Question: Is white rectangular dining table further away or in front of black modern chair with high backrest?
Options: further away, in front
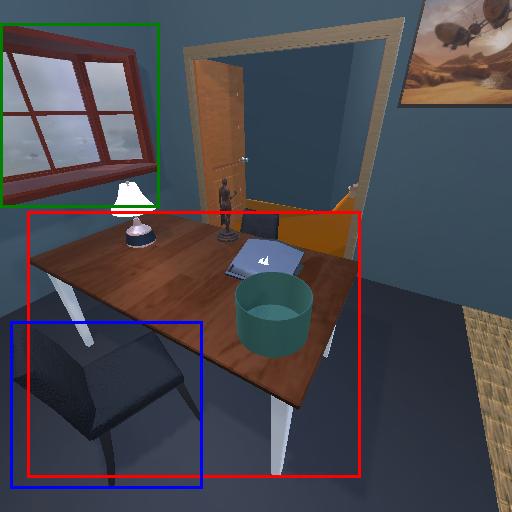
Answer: further away